Question: how to do like when I hover a list item (li), there will be the second link which is click-able to perform other action?
example :

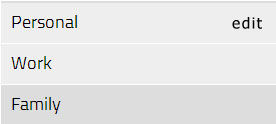
Answer: I guess this is what you are searching for:
The HTML Code:
'''
<ul>
<li><a href="#list-link-1"><span class="name">List 1</span></a><a href="#edit-link-1"><span class="edit">edit</span></a></li>
<li><a href="#list-link-2"><span class="name">List 2</span></a><a href="#edit-link-2"><span class="edit">edit</span></a></li>
<li><a href="#list-link-3"><span class="name">List 3</span></a><a href="#edit-link-3"><span class="edit">edit</span></a></li>
</ul>
'''
CSS is:
'''
ul {
list-style:none;
}
li {
width:286px;
background-color:lightgray;
margin:5px;
height:58px;
font-size:20px;
}
li:hover {
background-color:#bbbbbb;
}
a {
text-decoration:none;
width:250px;
color:#333333;
}
span {
position:absolute;
}
.name {
border:3px solid lightgray;
padding:15px;
z-index:1;
width:250px;
height:22px;
cursor:pointer;
}
.name:hover {
border:3px solid gray;
}
.edit {
padding:7px 15px;
margin:10px 0px 10px 200px;
z-index:5;
cursor:pointer;
}
.edit:hover {
background-color:gray;
border-radius:15px;
}
'''
Fiddle : <URL>